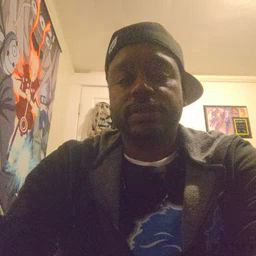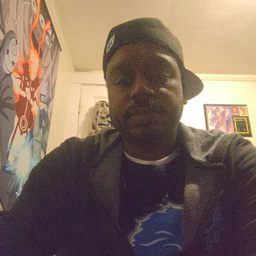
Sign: giraffe